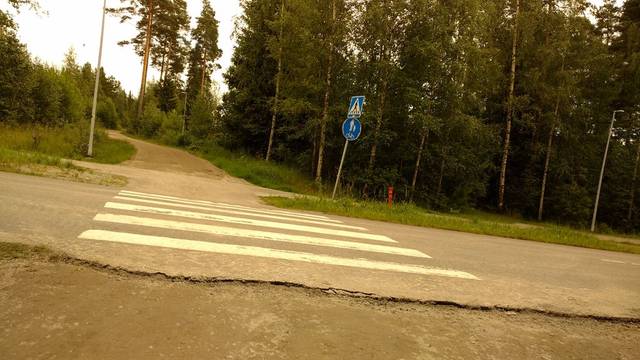
Region: Finland
Coordinates: 60.399, 23.183